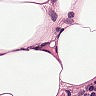
Metastatic tissue present: no